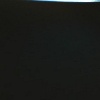
Label: space